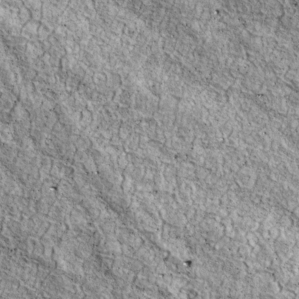
Label: non_frost